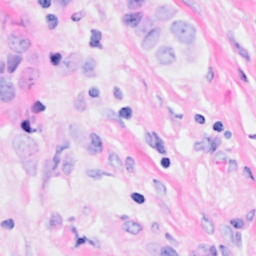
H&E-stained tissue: Breast